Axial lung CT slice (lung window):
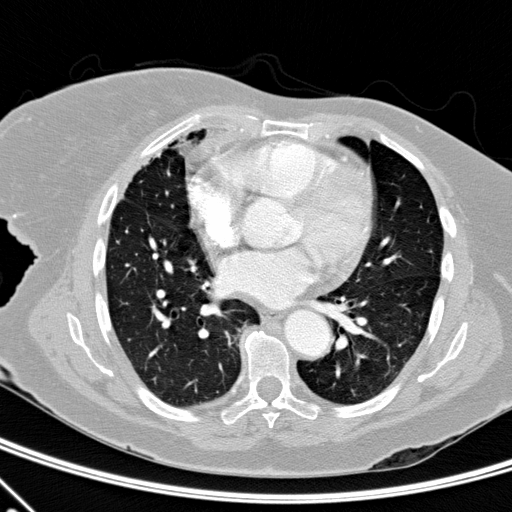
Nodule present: no